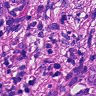
Metastatic tissue present: yes